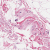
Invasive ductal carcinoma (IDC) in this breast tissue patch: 0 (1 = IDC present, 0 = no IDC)